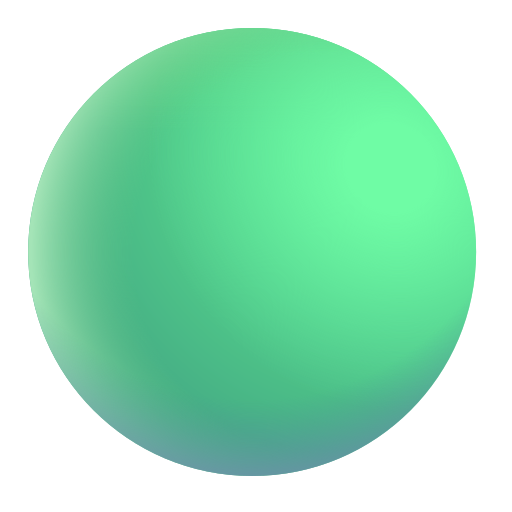
green circle color